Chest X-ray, AP view. Patient: 34 years old, sex F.
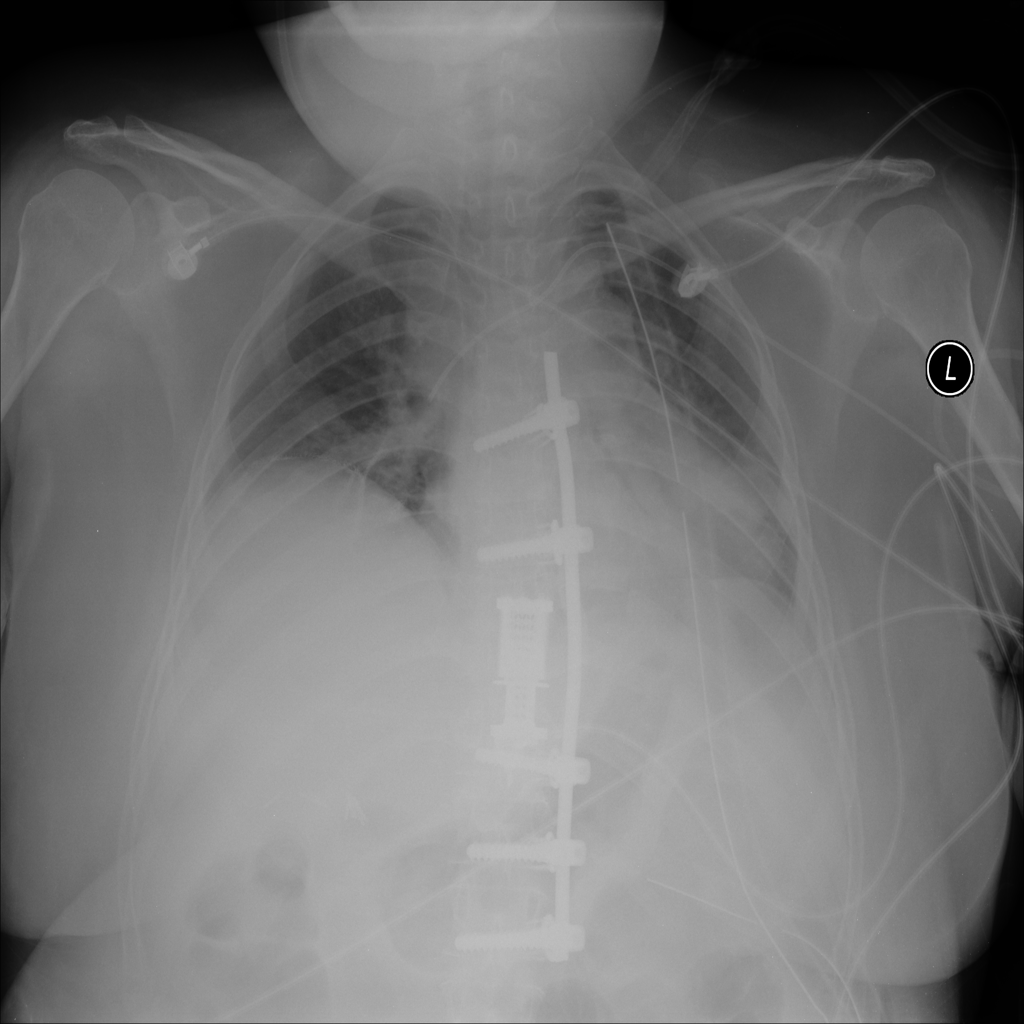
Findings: No Finding